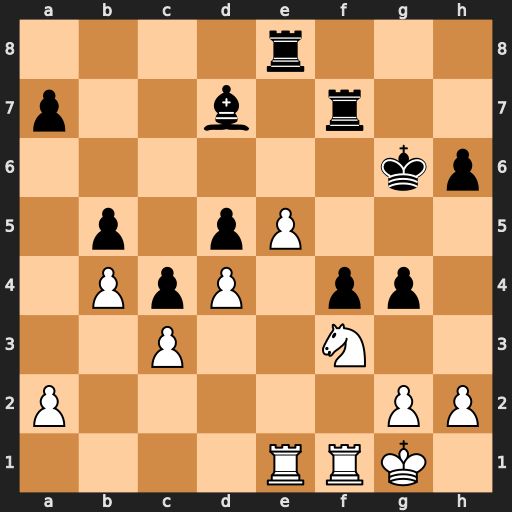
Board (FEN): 4r3/p2b1r2/6kp/1p1pP3/1PpP1pp1/2P2N2/P5PP/4RRK1
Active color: w
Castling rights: -
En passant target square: -
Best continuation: e6 Bxe6 Ne5+